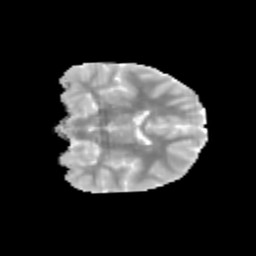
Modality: MD
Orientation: coronal
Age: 11
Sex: female
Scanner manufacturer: siemens
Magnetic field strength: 3 T
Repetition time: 3.8 s
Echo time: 0.07 s